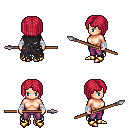
a pixel art fantasy rpg character, female body template, human, light skin, black tattered cape, magenta pants, ruby red pageboy hairstyle, white cloth bandages, gold boots, spear, four views (front, back, left, right), 2x2 character sprite sheet, small pixel art, hard edges, no anti-aliasing